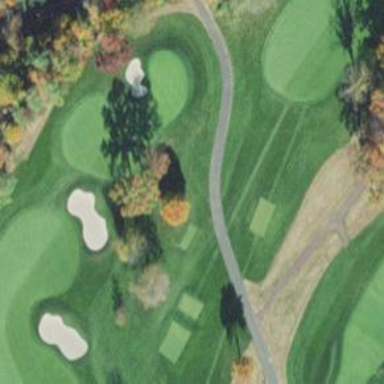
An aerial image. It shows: Path used for both walking and golf.